Aerial crown-view tile of a tropical tree (Barro Colorado Island, Panama), acquired 20241112:
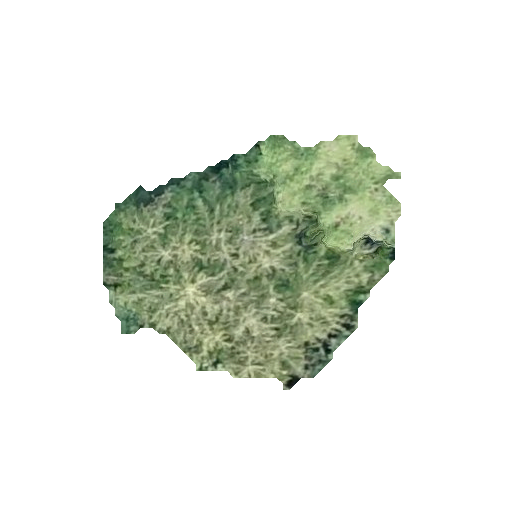
Species: Quararibea stenophylla
GBIF accepted scientific name: Quararibea stenophylla
Crown area: 82.605 m²